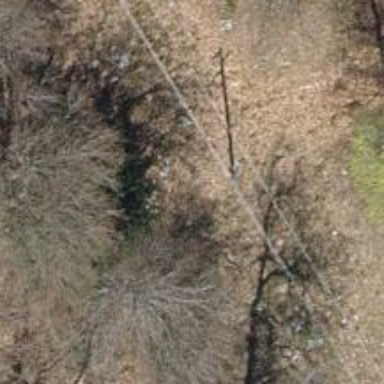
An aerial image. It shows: Power pole.